Field crop: maize
Growth stage: 2
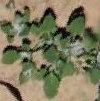
Species: chenopodium